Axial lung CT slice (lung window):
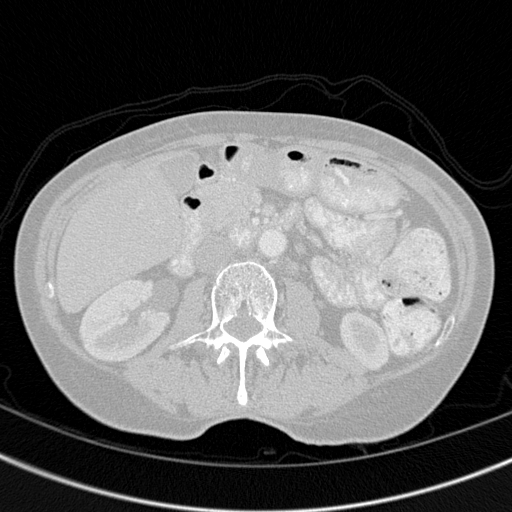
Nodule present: no